The trace is the raw vibration amplitude of a rotating bearing as a function of time. Diagnose the bearing from this image, choosing from: normal, inner_race, outer_race, ball.
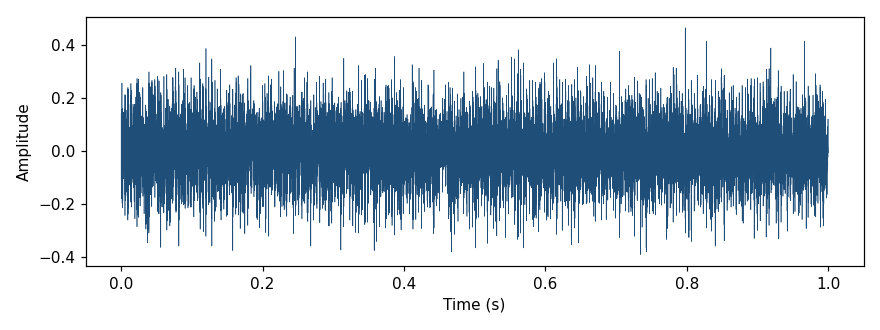
Answer: outer_race